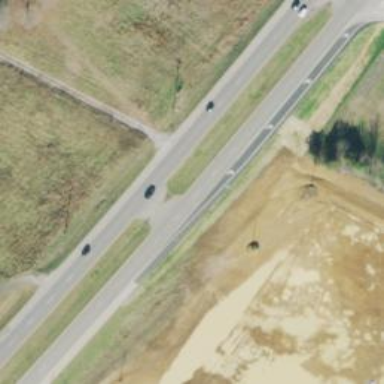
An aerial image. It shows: Primary link highway.